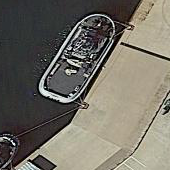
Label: Towing_vessel